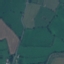
Label: Pasture